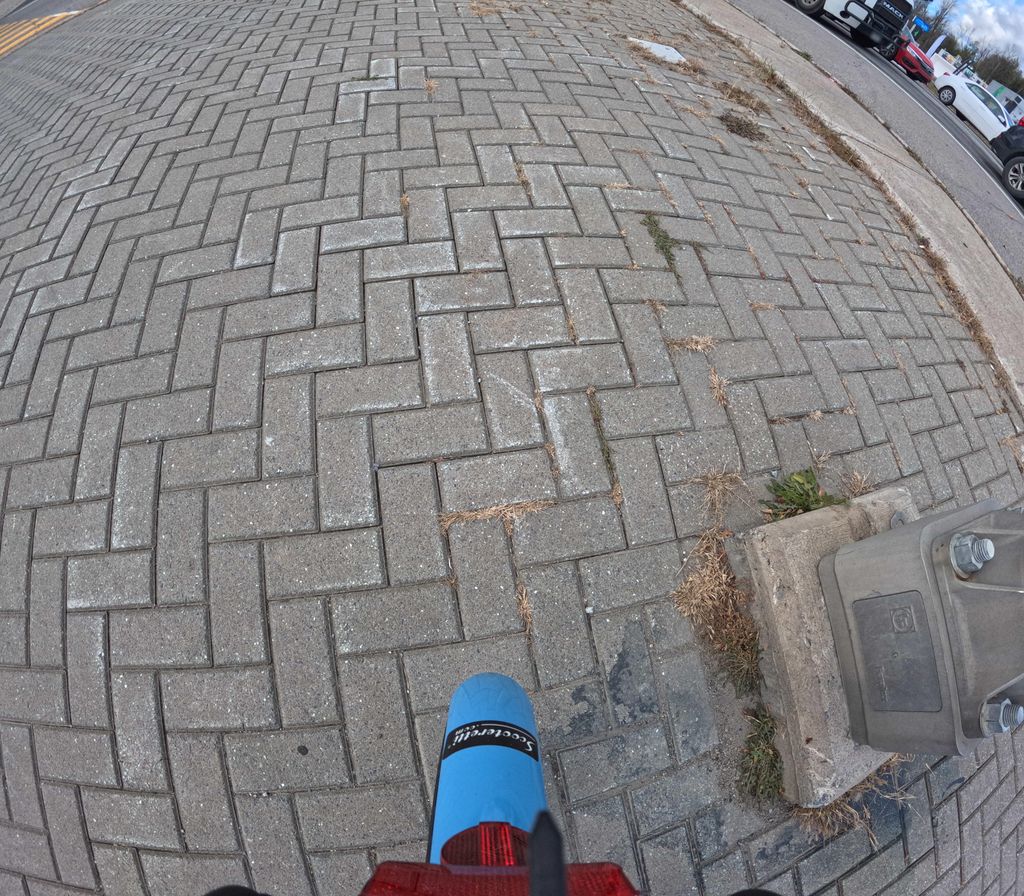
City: ottawa-gatineau